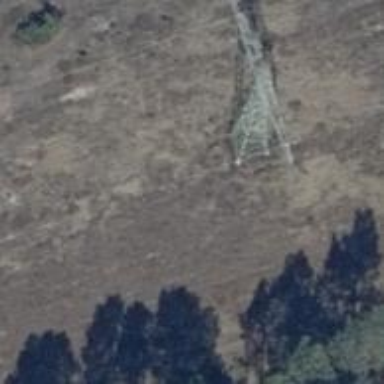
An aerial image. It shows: Power line in the image.